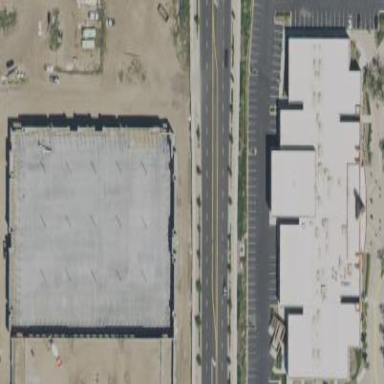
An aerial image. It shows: Warehouse building.